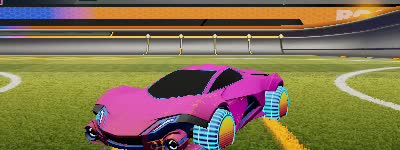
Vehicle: werewolf